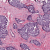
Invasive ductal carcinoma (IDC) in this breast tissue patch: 1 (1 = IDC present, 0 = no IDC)